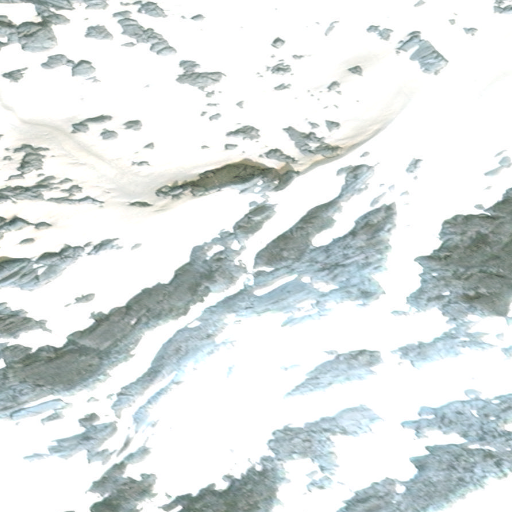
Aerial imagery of mountain in Alaska named Mount Talbot containing only unknown